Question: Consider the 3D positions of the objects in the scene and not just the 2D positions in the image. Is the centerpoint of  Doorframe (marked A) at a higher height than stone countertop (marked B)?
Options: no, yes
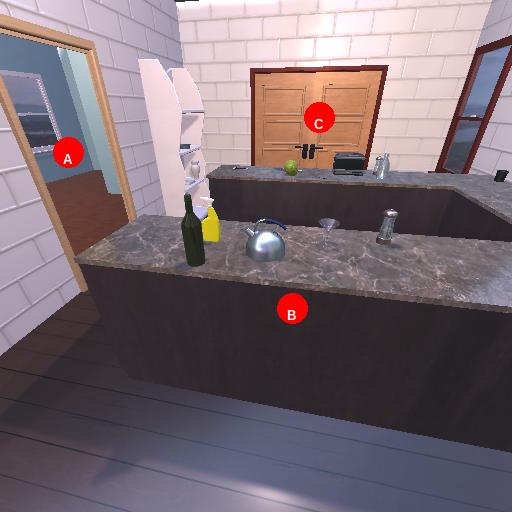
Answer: no